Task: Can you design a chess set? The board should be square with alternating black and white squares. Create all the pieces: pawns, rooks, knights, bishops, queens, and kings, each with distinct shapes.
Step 2477:
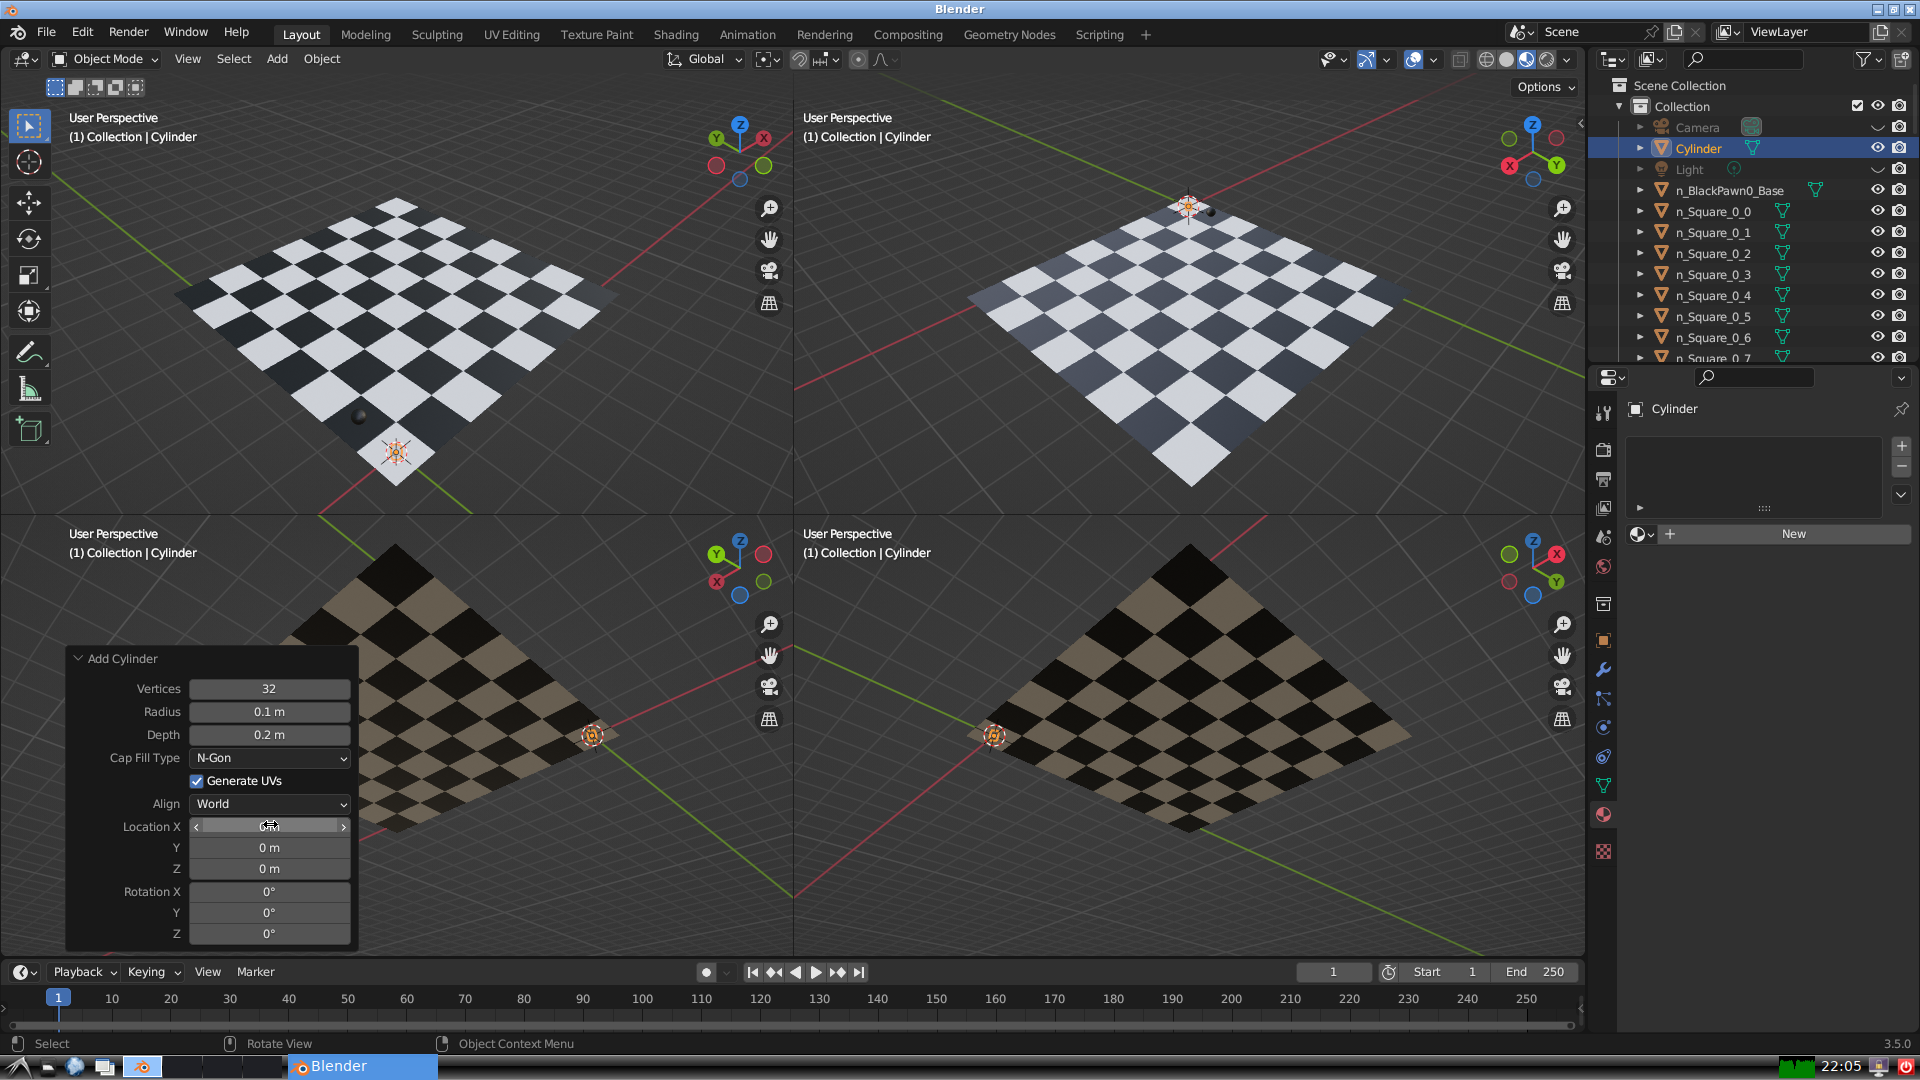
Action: {"mouse_move": [270, 844]}